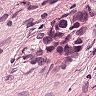
Metastatic tissue present: yes